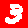
Digit: 3